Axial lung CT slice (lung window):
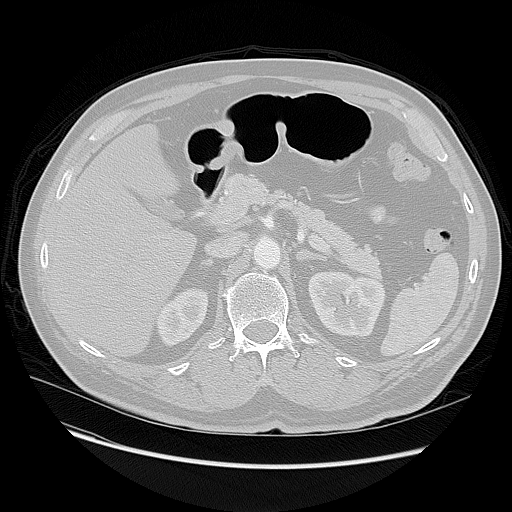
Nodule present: no